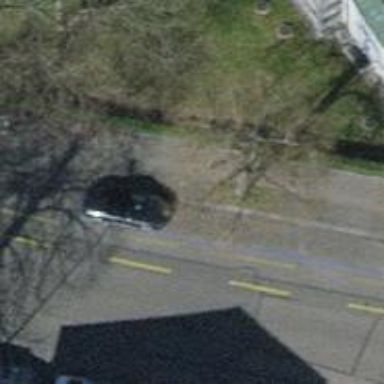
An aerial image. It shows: Avenue lined with trees.